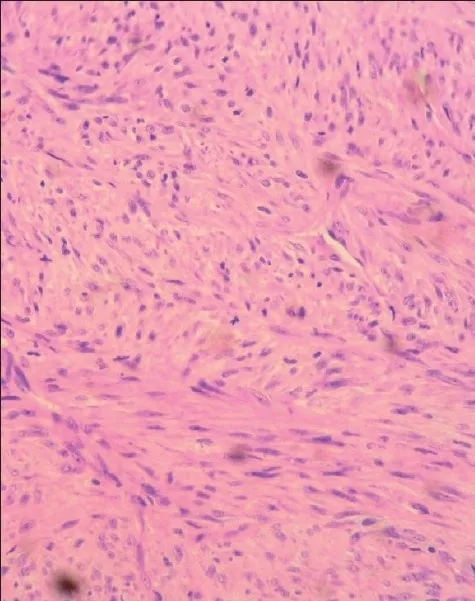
Spindle cells arranged in interlaced fascicular pattern, showing elongated nuclei with blunt ends.
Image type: pathology (h&e)